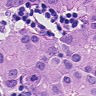
Metastatic tissue present: yes